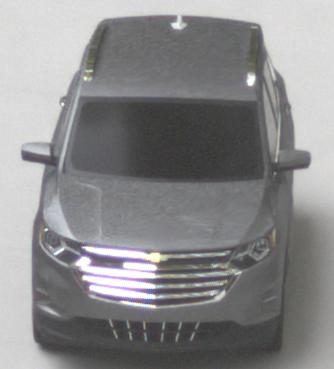
Make: Chevrolet
Model: Equinox
Detailed model: Gen. 2
Model produced from: 2015
Model produced until: 2017
Doors: 5
Color: gray
Road condition: dry road
Daytime: morning or afternoon
Contrast: low contrast